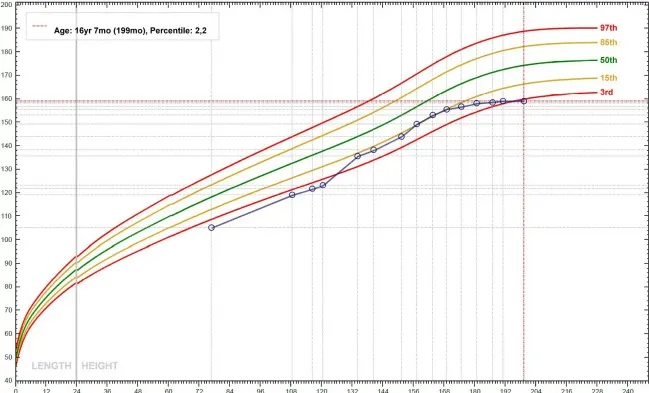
Growth curve of the patient: after the initial phase of catch-up growth, the height velocity declines, and the stature slowly approaches the target height.
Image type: chart (chart)